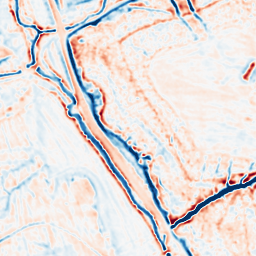
Category: multiscale
Decomposition family: dog_multiscale
Decomposition parameters: sigma_ratio: 1.4
n_scales: 3
base_sigma: 1
Upsampling method: cubic_catmull_rom
Upsampling parameters: scale: 2
Upsampling scale: 2